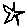
Label: star